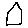
Label: house